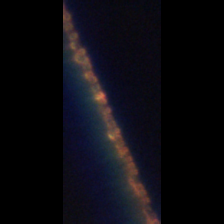
Taxon: Chaetoceros
Group: Diatoms